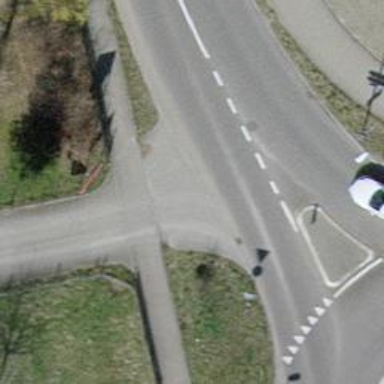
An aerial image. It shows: Primary road with asphalt surface.